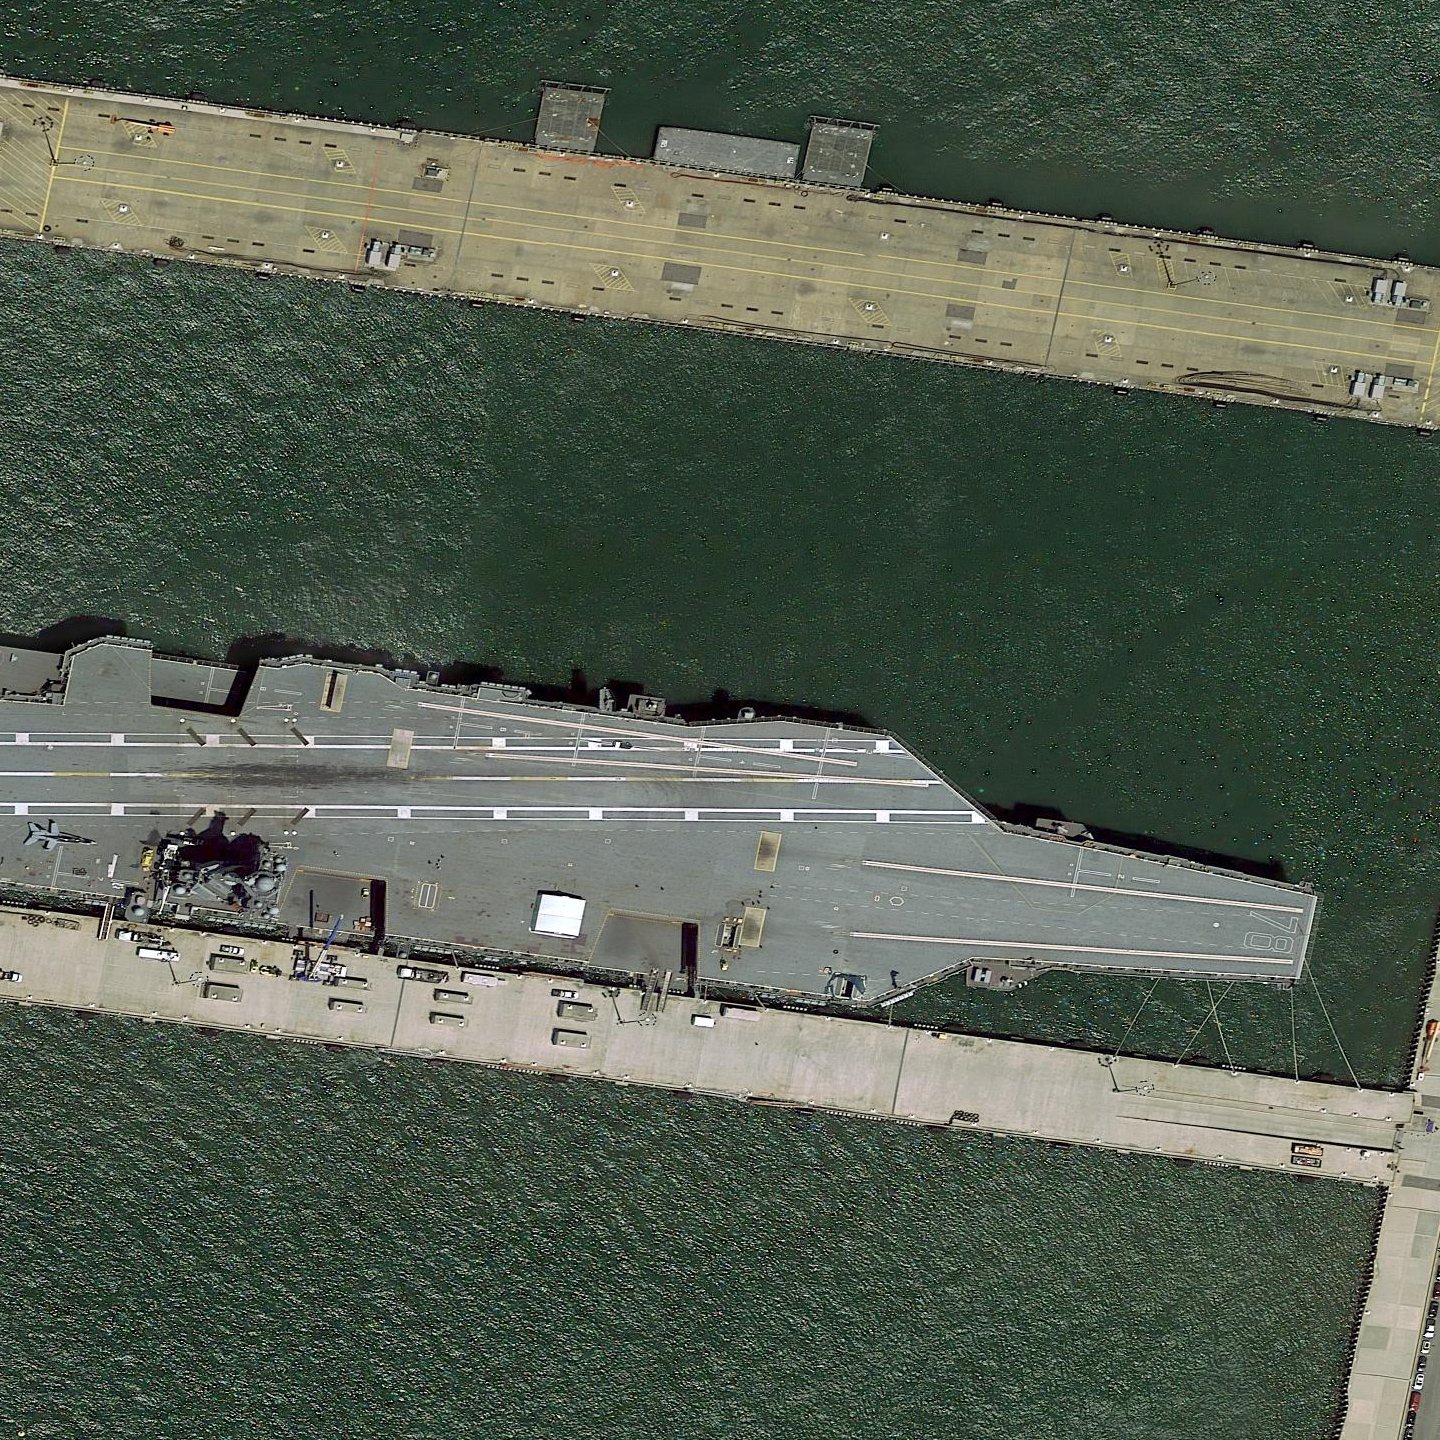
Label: aircraft_carrier